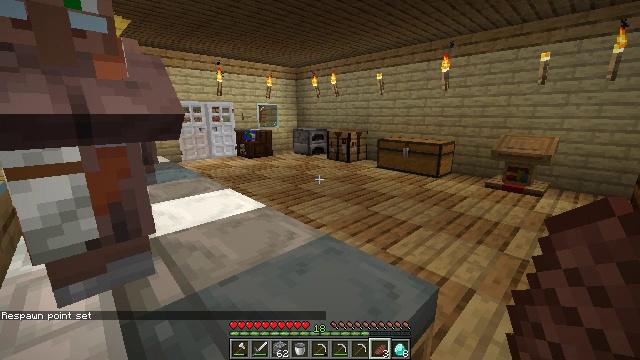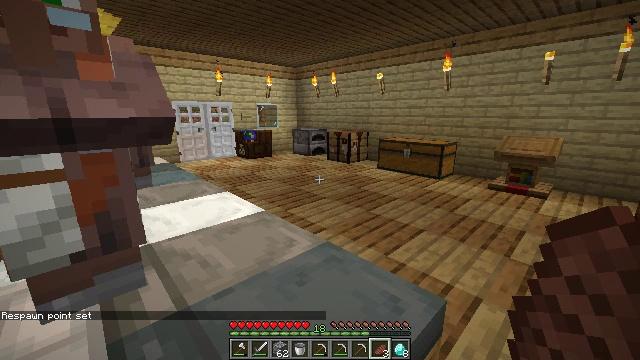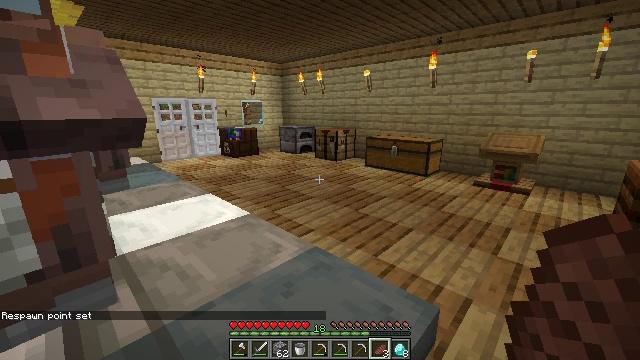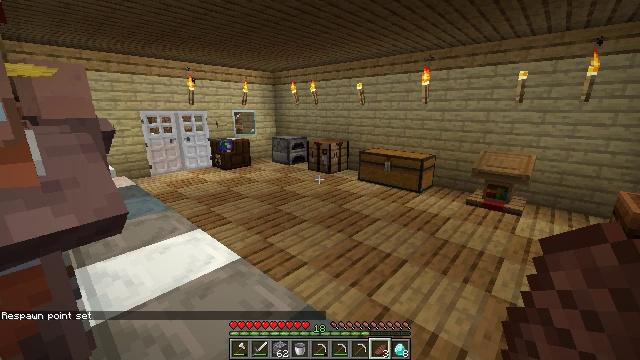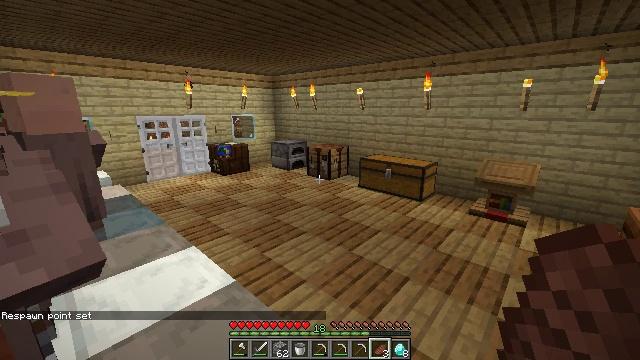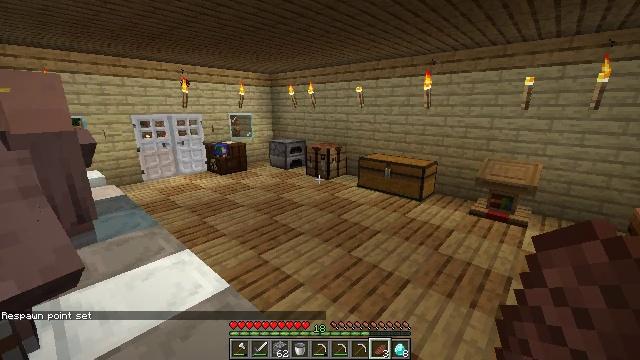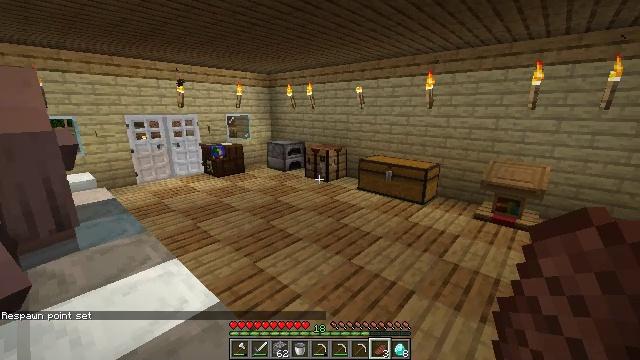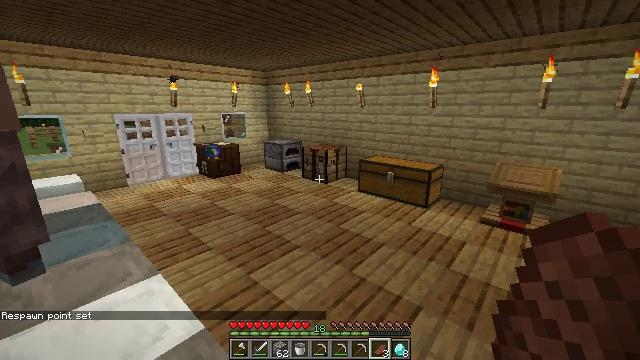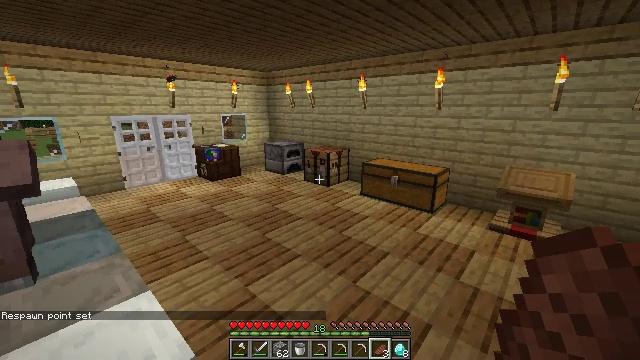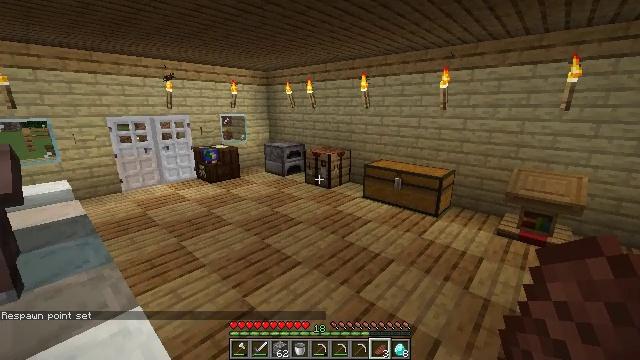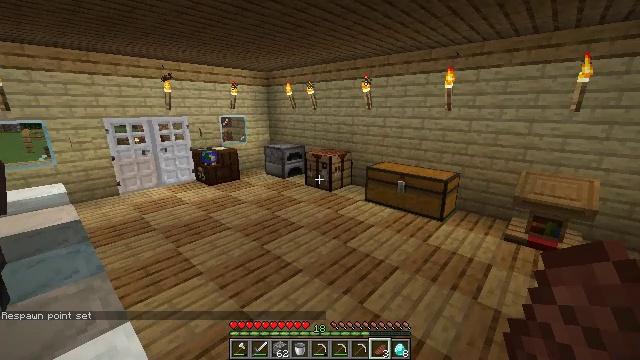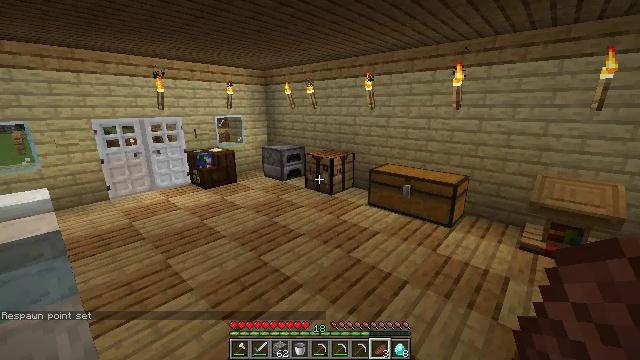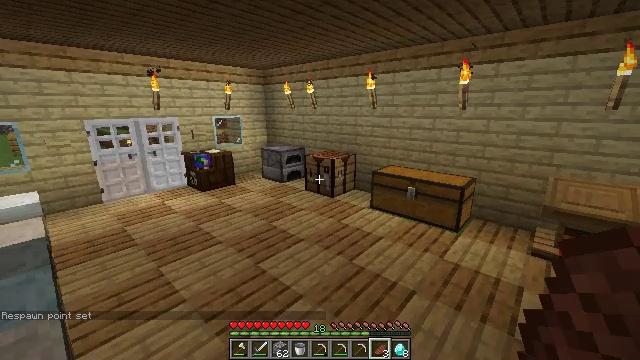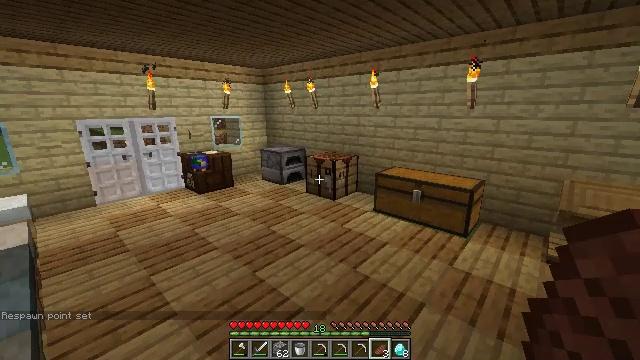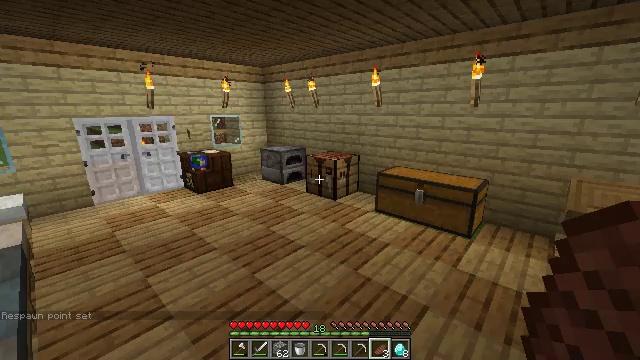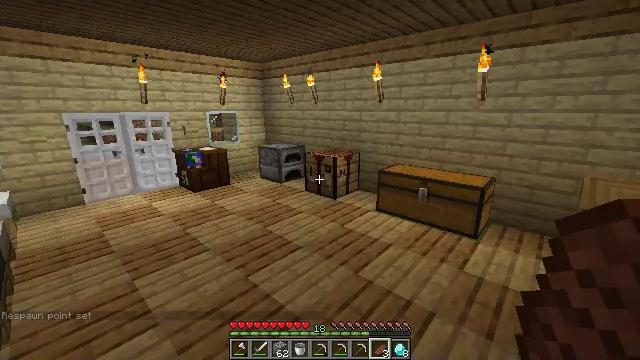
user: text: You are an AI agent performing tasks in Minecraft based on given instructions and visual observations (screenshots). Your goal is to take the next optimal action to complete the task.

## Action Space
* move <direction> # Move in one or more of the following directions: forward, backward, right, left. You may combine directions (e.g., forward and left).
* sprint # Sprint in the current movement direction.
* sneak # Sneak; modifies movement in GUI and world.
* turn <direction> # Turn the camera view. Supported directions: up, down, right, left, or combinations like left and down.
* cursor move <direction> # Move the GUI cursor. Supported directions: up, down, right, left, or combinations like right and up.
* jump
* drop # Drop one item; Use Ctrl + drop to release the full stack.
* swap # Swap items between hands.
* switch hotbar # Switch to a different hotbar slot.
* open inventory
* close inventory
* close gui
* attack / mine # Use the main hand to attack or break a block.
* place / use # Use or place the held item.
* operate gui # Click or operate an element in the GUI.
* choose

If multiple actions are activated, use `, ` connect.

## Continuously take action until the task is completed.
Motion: motion action
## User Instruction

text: Drop a cooked beef.
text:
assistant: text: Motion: move forward
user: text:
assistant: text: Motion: move forward, turn right
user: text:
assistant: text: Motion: move forward, turn right
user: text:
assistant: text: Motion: move forward
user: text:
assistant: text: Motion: move forward
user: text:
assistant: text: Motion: move forward
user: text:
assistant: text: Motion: move forward
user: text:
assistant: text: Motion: move forward
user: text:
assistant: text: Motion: move forward
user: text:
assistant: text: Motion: move forward
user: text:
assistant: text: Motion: move forward
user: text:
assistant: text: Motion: move forward
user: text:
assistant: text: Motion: move forward
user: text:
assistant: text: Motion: move forward
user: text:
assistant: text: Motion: move forward
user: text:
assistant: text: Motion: move forward
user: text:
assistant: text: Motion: no_op
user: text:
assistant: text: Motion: no_op
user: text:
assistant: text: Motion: no_op
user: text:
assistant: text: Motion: no_op
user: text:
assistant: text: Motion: no_op
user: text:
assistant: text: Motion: no_op
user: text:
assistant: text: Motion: no_op
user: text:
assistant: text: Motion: turn left
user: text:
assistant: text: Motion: no_op
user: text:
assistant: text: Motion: turn left
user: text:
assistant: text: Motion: turn left
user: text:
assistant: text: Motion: turn left
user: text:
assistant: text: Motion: no_op
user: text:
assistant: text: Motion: no_op